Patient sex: M
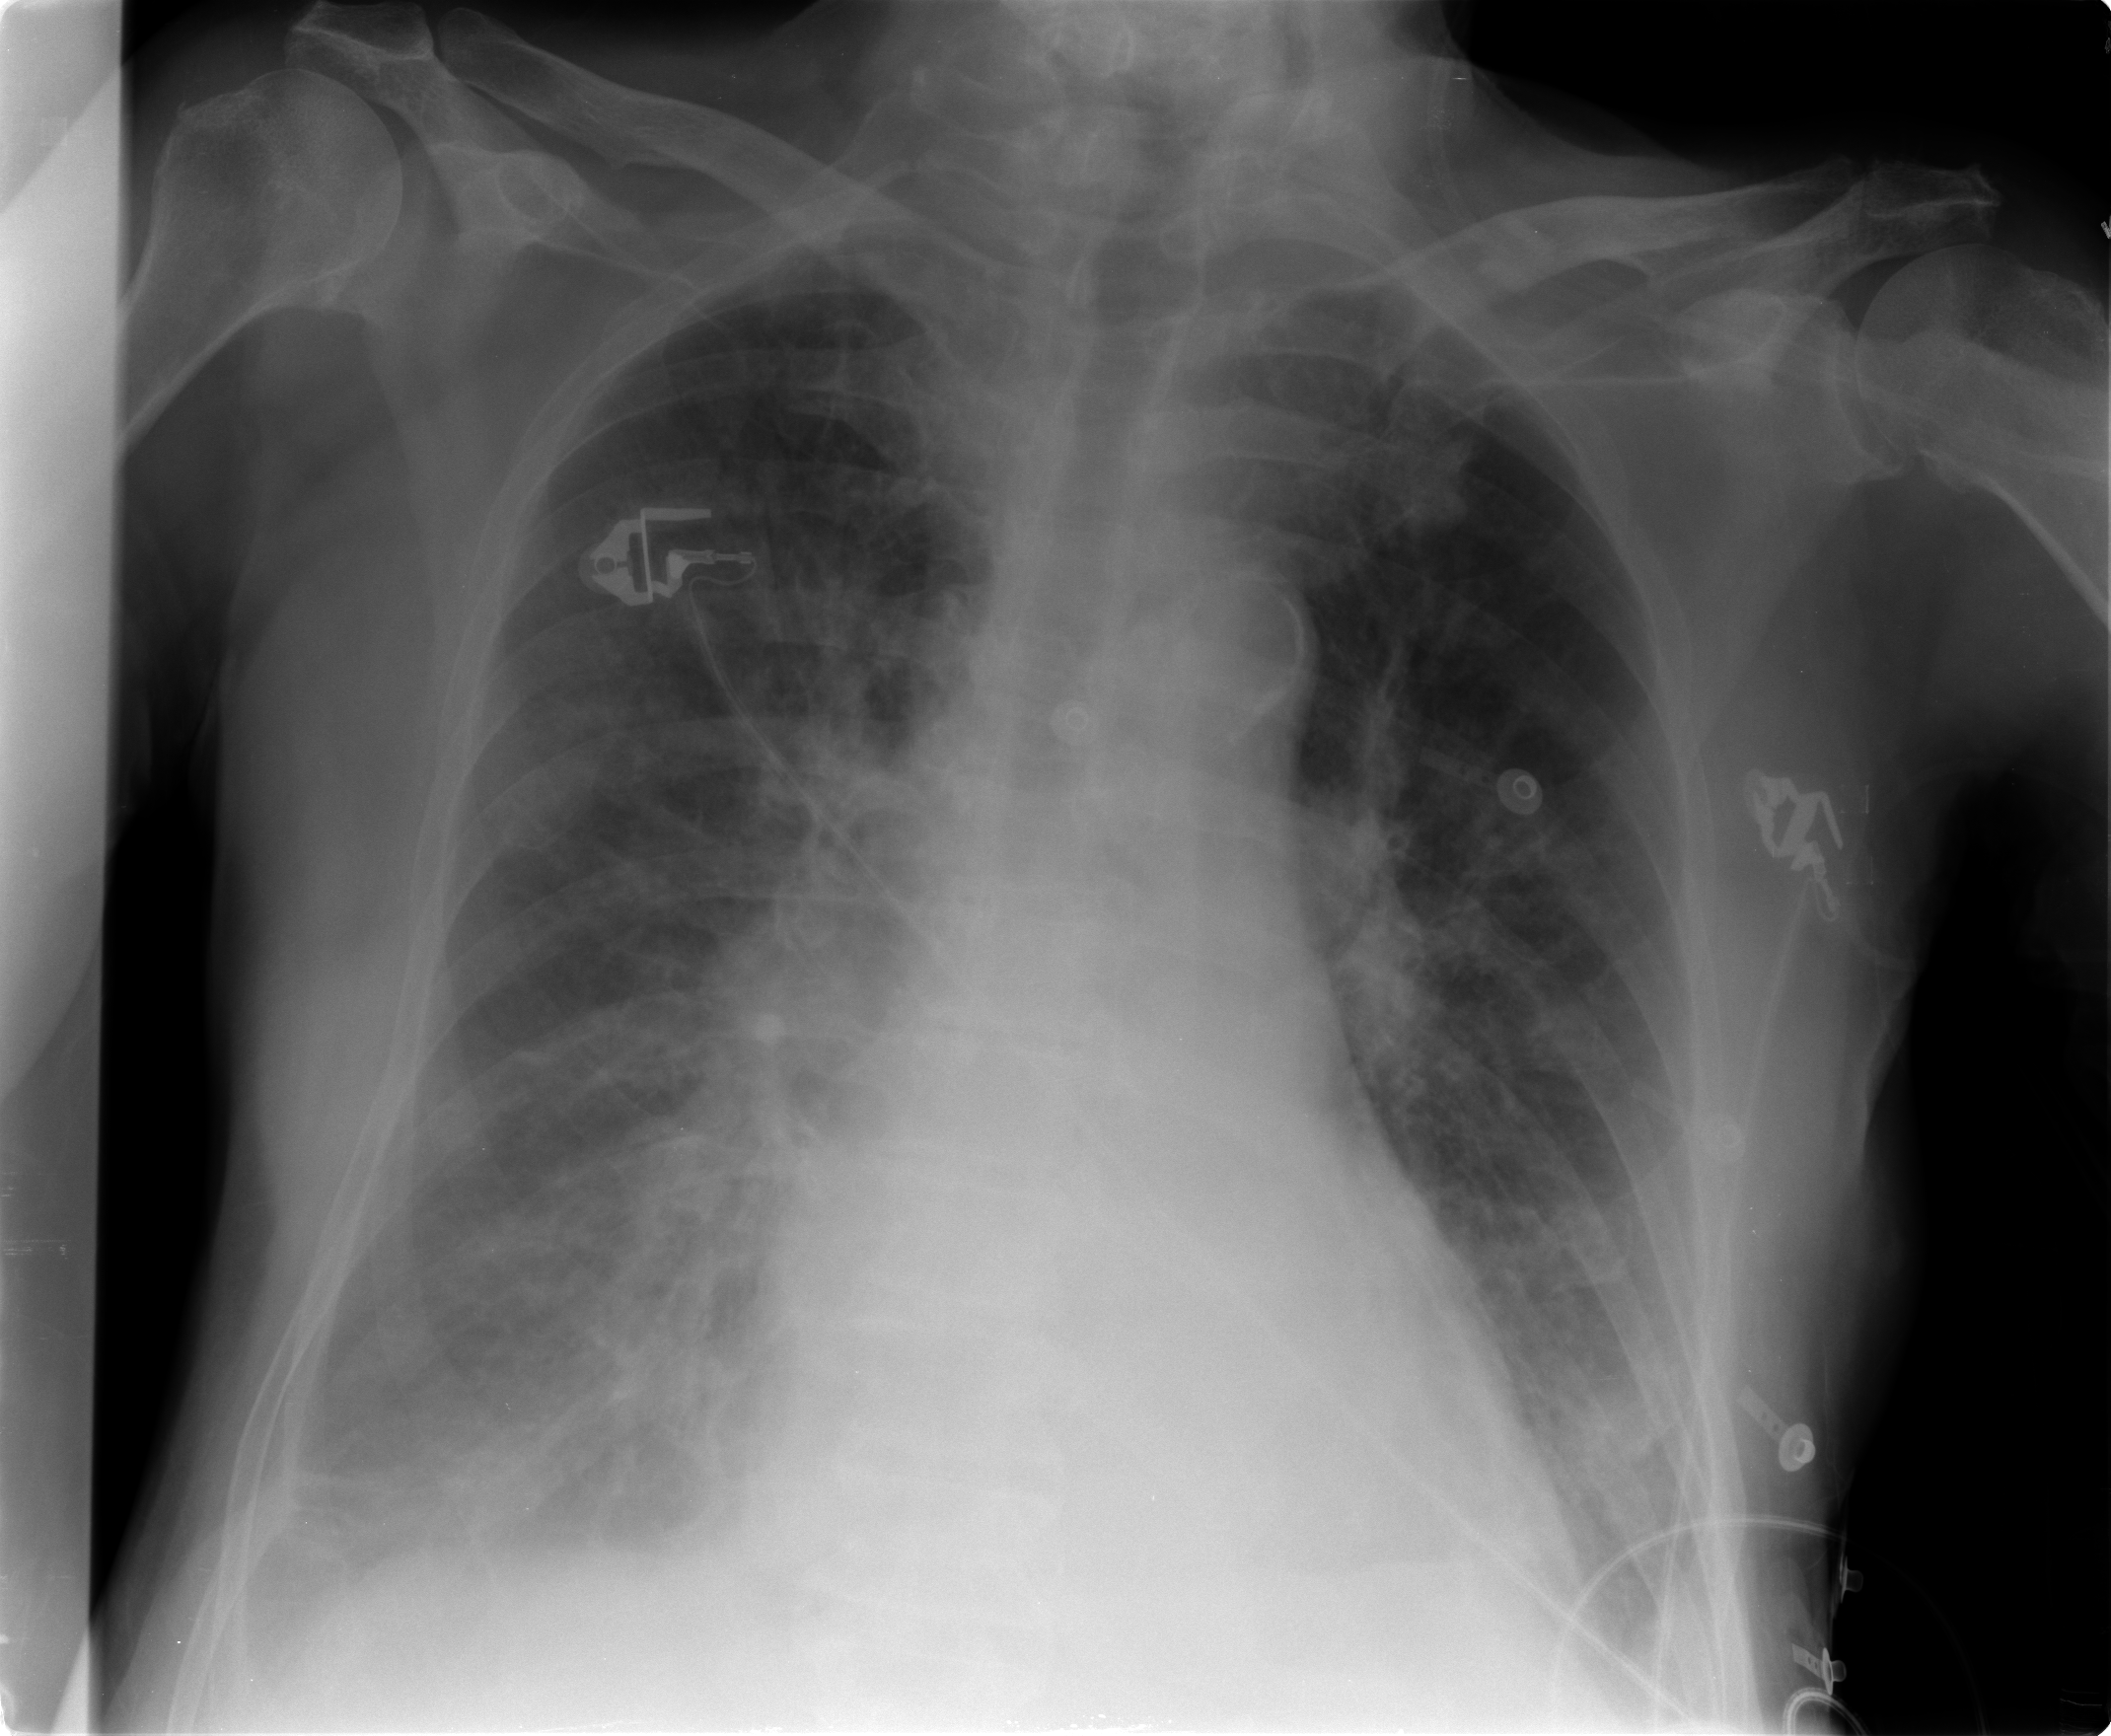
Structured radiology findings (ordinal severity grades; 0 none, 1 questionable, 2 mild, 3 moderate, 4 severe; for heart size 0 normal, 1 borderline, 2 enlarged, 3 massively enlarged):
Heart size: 1
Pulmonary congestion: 2
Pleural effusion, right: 2
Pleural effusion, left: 1
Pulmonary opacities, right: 2
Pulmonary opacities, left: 1
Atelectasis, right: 2
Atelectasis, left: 2